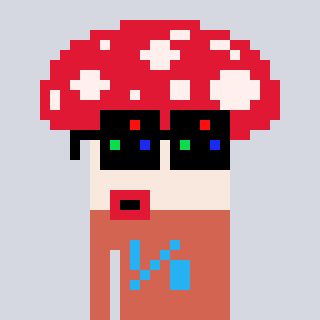
a pixel art character with square black sunglasses, a mushroom-shaped head and a peachy-colored body on a cool background